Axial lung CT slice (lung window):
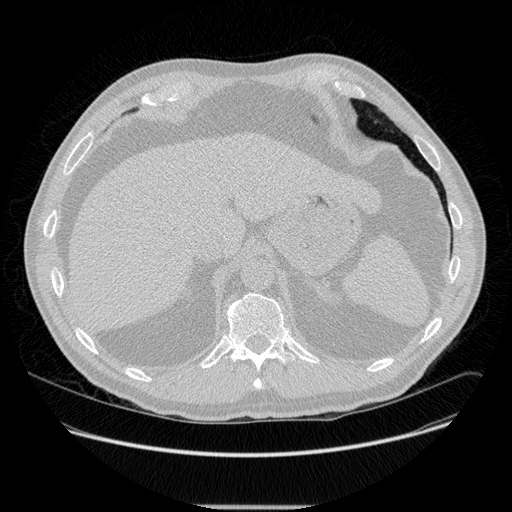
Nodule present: no